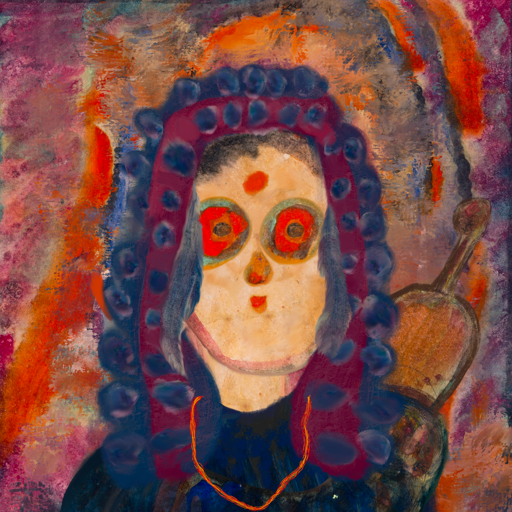
Background: Experience, Head And Neck Front: Childish, Face Front: Sisters, Bust: Pipe, Hair Front: Hill_Girl, Head Accessory: Blank, Second Necklace: Gypsy_Mother_2, Necklace: Blank, Baby: Blank